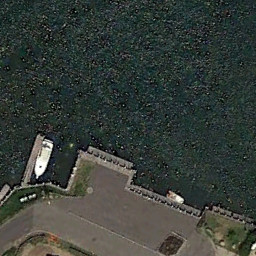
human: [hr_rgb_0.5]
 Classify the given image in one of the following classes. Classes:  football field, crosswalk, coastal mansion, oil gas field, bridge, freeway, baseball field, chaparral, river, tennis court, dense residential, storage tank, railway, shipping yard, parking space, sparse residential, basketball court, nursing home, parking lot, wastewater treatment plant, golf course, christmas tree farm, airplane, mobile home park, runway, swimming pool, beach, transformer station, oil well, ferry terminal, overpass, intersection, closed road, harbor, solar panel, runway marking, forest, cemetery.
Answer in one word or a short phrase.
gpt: ferry terminal